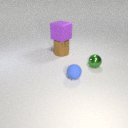
small green metal sphere to the right of small blue rubber sphere